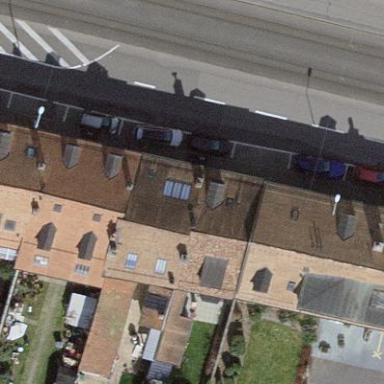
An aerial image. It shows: Parking lane.